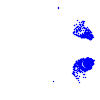
Particle: electron